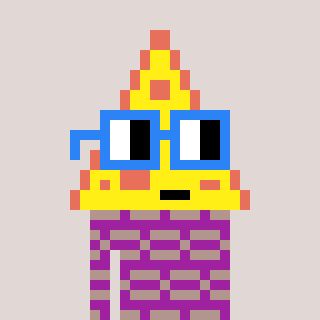
a pixel art character with square blue glasses, a pizza-shaped head and a magenta-colored body on a warm background